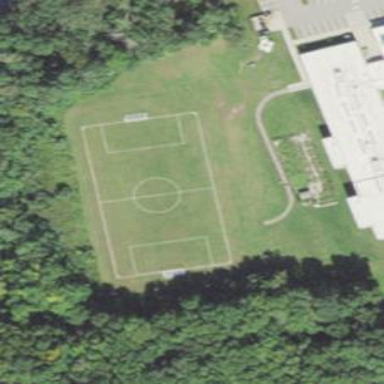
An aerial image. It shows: Soccer pitch for leisureland activities.